Field crop: maize
Growth stage: 2
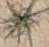
Species: salsola